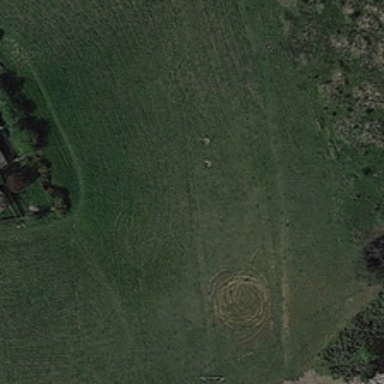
Some green trees are near a piece of green meadow .